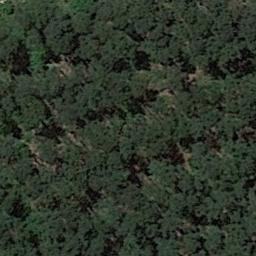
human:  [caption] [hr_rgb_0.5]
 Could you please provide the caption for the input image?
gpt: The forest has a lot of evenly distributed dark green trees .

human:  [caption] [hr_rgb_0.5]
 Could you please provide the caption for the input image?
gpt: Many green trees are in a forest .

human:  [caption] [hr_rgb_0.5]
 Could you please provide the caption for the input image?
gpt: This is a dense forest .

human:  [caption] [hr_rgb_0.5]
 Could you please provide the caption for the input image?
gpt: The forest is on the bare land .

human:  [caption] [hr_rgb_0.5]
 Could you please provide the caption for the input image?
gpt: A dense forest with many green trees .